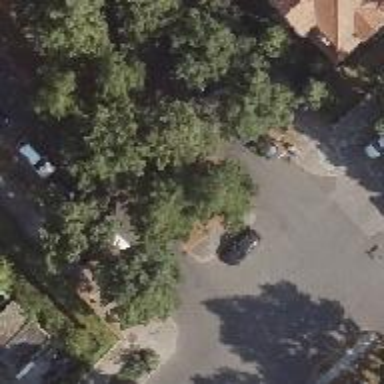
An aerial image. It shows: Avenue lined with broadleaved deciduous trees.